Question: I have a menu item in action bar. Which always looks small as in below image.

I want its size to be approx. double of this. I have put different sized icons in mdpi, hdpi, xhdpi folders. Thus, it is not a dpi related problem.
I have this issue in HTC One and emulator which is xhdpi. I tried enlarging icon in xhdpi folder and tested in emulator, but no change in its size in action bar. For micromax canvas2(hdpi) it works fine.
Is there any way to set menu item's size to fix height and width? Or any other workaround?
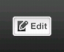
Answer: I solved this issue by using custom view for menuitem.
'''
<ImageButton
android:id="@+id/first_menu_item"
android:layout_width="56dp"
android:layout_height="33dp"
android:layout_gravity="center"
android:contentDescription=""
android:background="@drawable/menu_item_background"
android:gravity="center" />
</LinearLayout>
'''
'''
// Set custom menu items for action bar
LayoutParams lp = new LayoutParams(LayoutParams.WRAP_CONTENT,
LayoutParams.WRAP_CONTENT, Gravity.RIGHT
| Gravity.CENTER_VERTICAL); // Set Layout Parameters
lp.setMargins(5, 5, 10, 5); // Left, top, right, bottom margins
View view = LayoutInflater.from(this).inflate(
R.layout.actionbar_menu_item, null);
ImageButton menuItem = (ImageButton) view
.findViewById(R.id.first_menu_item);
menuItem.setImageDrawable(getResources().getDrawable(
R.drawable.edit_button));
menuItem.setOnClickListener(this);
actionBar.setCustomView(view, lp);
actionBar.setDisplayShowCustomEnabled(true);
'''